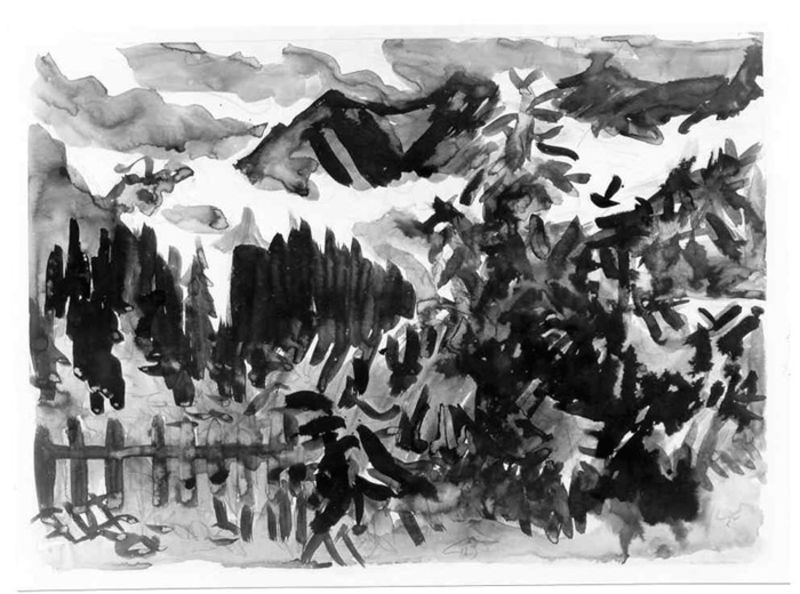
Titel: Alpenlandschaft (Nebel in den Bergen)
Künstler: Ernst Ludwig Kirchner
Standort: Karlsruhe
Institution: Staatliche Kunsthalle Karlsruhe
Schlagwörter: baum, berg, blätter, dunkel, felsen, gemälde, himmel, mann, schatten, vogel, wasser, weiß, wolken, aquarell, bäume, grob, impressionismus, kirchner, landschaft, menschen, see, äste, bewegung, grau, hell, hintergrund, holz, hut, licht, nacht, schwarz, skizze, straße, zeichnung, eis, gras, haus, schnee, weg, wiese, wolke, zaun, expressionismus, malerei, mensch, spitze, bild, signatur, öl, ast, erde, feld, gräser, hügel, kalt, kühe, nass, natur, pfähle, spiegelung, strauch, vögel, weide, busch, büsche, gebüsch, sträucher, boden, figur, blatt, pflanze, tal, wald, garten, bewegt, japan, papier, düster, man, studie, moderne, abhang, trocken, abstrakt, berge, fels, gebirge, gipfel, gletscher, hang, modern, mauer, dunst, farbe, nebel, tag, monochrom, wasserfarbe, linien, gartenzaun, latten, lattenzaun, winter, zäune, holzzaun, tannen, querformat, wild, dick, duktus, impressionistisch, finster, junge, anthrazit, striche, waldrand, panorama, gang, tusche, wasserfarben, corinth, expressionistisch, alpen, linie, pfahl, schneelandschaft, wälder, druck, schwarz-weiss, strich, bedrohlich, wei0, fichte, laubbaum, nadelbaum, tanne, entwurf, pinsel, tinte, neu, flecken, verschwommen, verwischt, kiefer, expressiv, hölle, gruselig, wanderer, nadelbäume, fichten, tannenbaum, tannenbäume, pinselstriche, nadelwald, nadelholz, himel, gebirgslandschaft, kladde, schemen, grautöne, kandinsky, marode, paare, tuschezeichnung, aquarel, abstarkt, auqarell, murnau, münther, blaue reiter, jawlensky, flüchtig, trist, verwirrt, bergwald, hoffnungslos, schade, bergwelt, bergkuppen, haag, mmer, gerg, toll, aquarelll, zaunlatten, felscen, imoressionismus, 1920, scnee, hokusai, iwald, wqeg, nahender sturm, im winter, bisch, vogrel, expressic, zaunslatten, skladde, expresssionismus, blick über den zaun